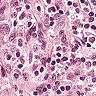
Metastatic tissue present: yes